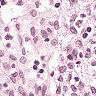
Metastatic tissue present: no